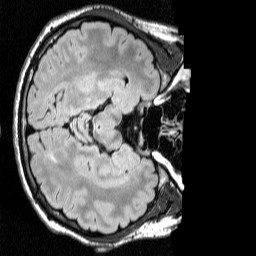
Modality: FLAIR
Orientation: axial
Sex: male
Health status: ill
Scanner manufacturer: siemens
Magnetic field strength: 3 T
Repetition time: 7 s
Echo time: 0.372 s